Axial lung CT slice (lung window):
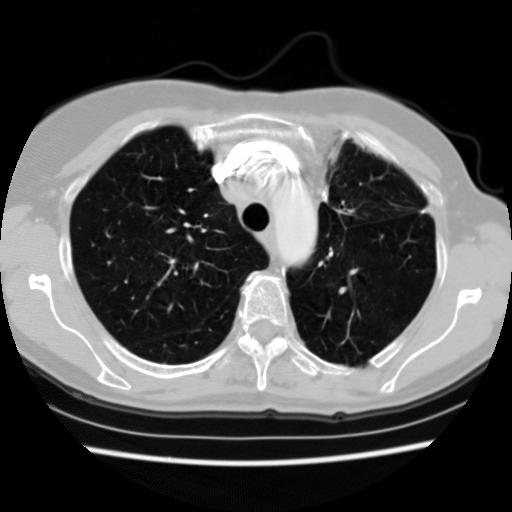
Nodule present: no